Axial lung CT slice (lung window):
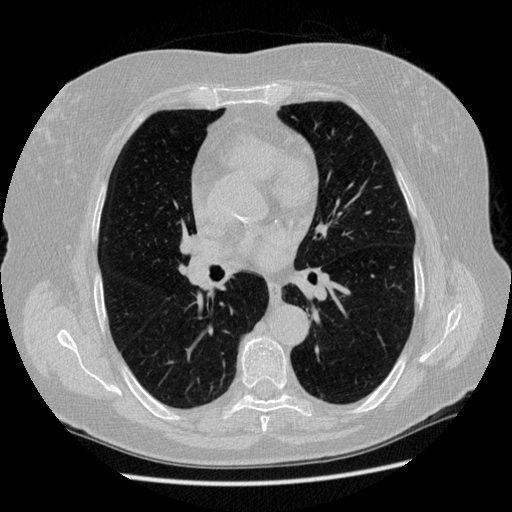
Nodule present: no